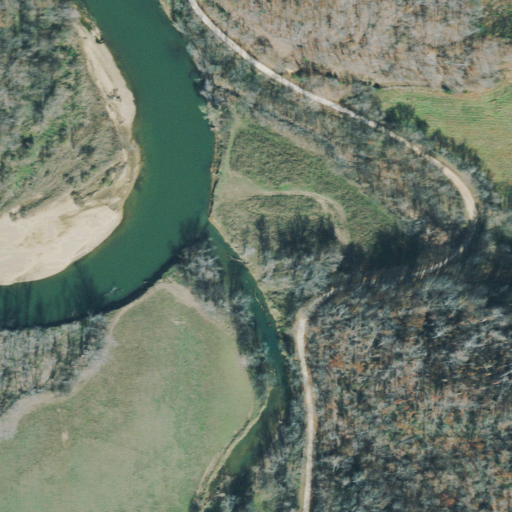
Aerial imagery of valley in Tennessee named Voorhies Hollow containing cultivated crops, woody wetlands, deciduous forest, open development, open water, herbaceous wetlands, pasture, low intensity development, and barren land